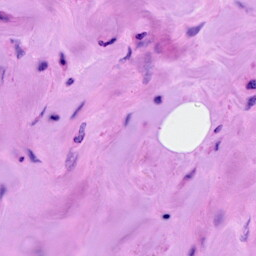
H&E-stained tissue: Breast